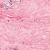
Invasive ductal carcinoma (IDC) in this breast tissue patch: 0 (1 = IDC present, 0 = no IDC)